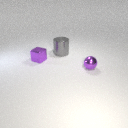
small purple metal sphere in front of large gray metal cylinder